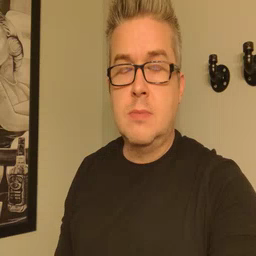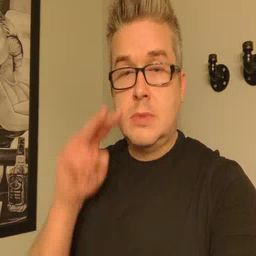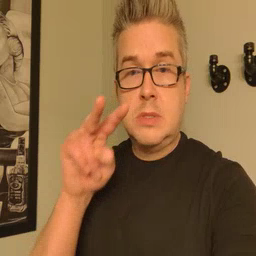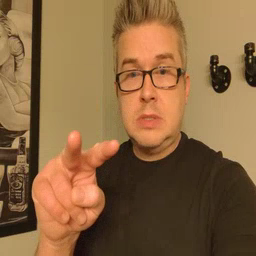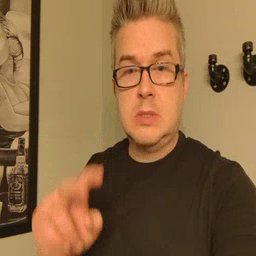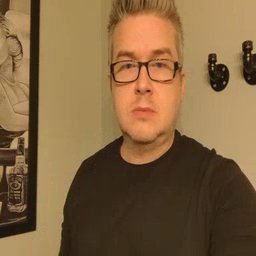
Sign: see